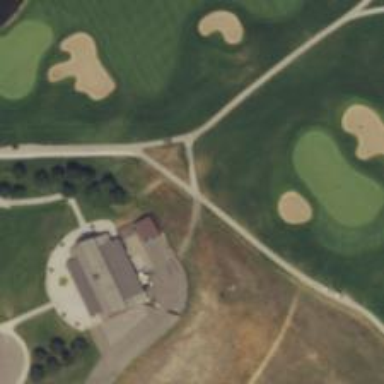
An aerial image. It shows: Track that serves as Golf Cart path.